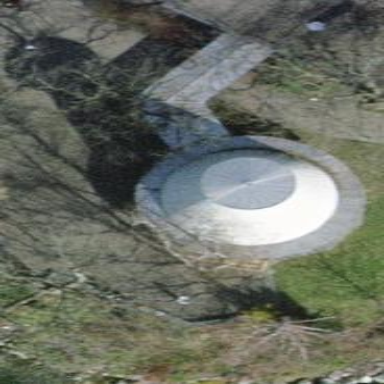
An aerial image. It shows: Building with pyramidal-shaped roof.